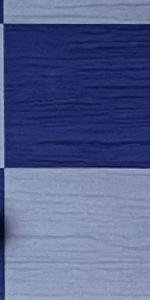
Label: Empty